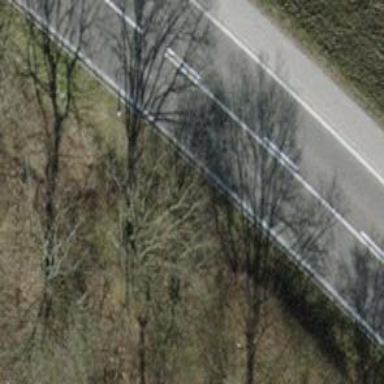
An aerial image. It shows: Embankment with asphalt surface along primary highway.